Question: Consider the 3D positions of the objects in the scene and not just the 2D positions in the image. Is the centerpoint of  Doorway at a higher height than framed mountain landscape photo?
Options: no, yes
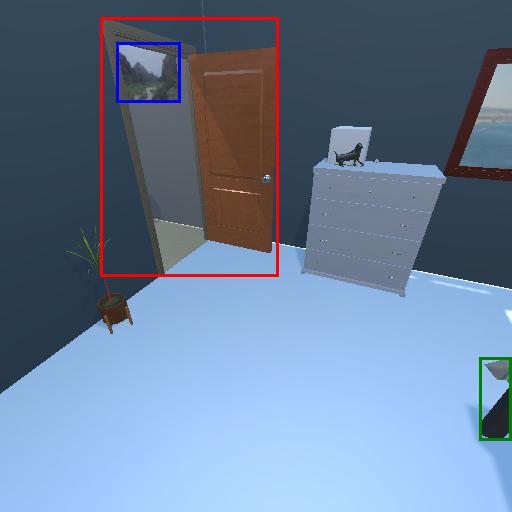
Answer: no